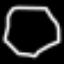
Label: octagon